Brain MRI, t1w sequence, axial 2D slice.
Patient: age 26, sex F, weight 90 kg, height 1.9 m
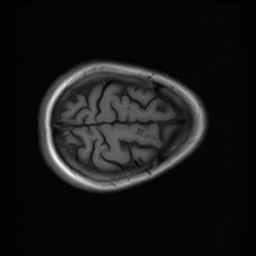